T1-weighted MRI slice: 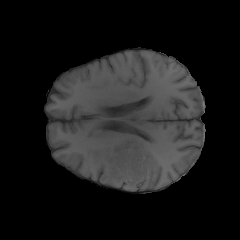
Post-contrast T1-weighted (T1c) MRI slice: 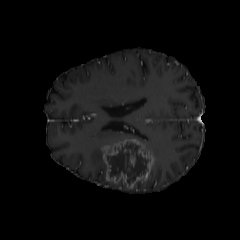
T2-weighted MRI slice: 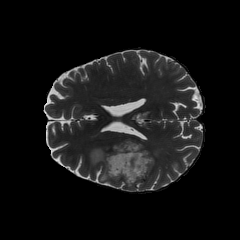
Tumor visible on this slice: yes